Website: bh-photo
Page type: billing-address
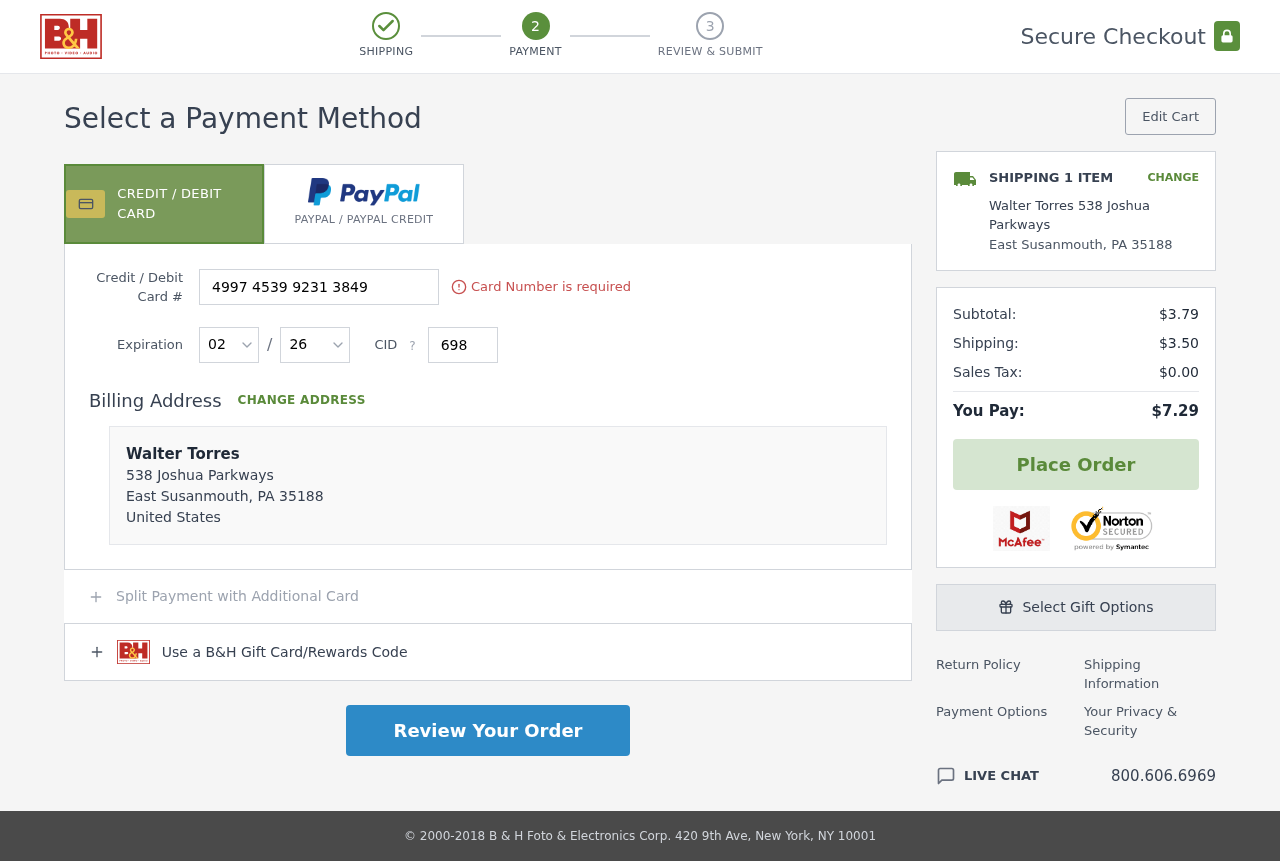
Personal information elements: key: PII_CARD_CVV
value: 698
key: PII_CARD_EXPIRY_MONTH
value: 02
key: PII_CARD_EXPIRY_YEAR
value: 26
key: PII_CARD_NUMBER
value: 4997 4539 9231 3849
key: PII_CITY
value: East Susanmouth
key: PII_COUNTRY
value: United States
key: PII_FULLNAME
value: Walter Torres
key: PII_FULLNAME2
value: Walter Torres
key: PII_POSTCODE
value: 35188
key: PII_STATE_ABBR
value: PA
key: PII_STREET
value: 538 Joshua Parkways
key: PII_POSTCODE_FULL
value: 35188
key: PII_POSTCODE_NUMERIC
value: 35188
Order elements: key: ORDER_NUM_ITEMS
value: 1
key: ORDER_SUBTOTAL
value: $3.79
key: ORDER_SHIPPING_COST
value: $3.50
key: ORDER_TAX
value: $0.00
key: ORDER_TOTAL
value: $7.29